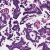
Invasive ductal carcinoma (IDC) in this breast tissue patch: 1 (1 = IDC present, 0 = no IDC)